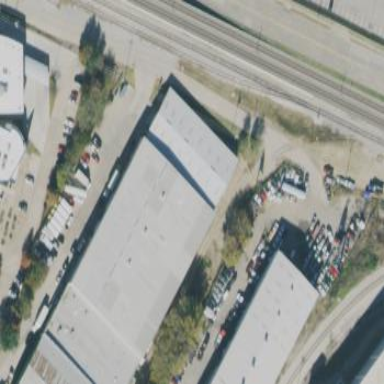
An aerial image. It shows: Warehouse.